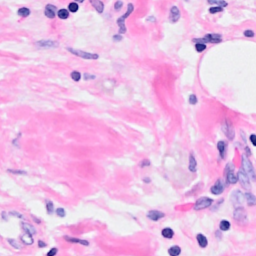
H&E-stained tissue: Breast